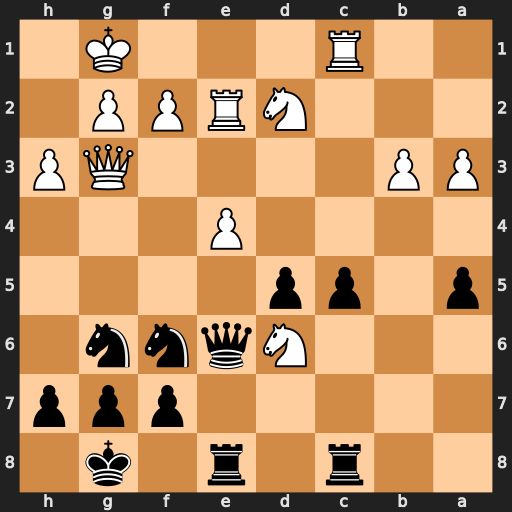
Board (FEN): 2r1r1k1/5ppp/3Nqnn1/p1pp4/4P3/PP4QP/3NRPP1/2R3K1
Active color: b
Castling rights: -
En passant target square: -
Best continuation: Nh5 Qf3 Qxd6